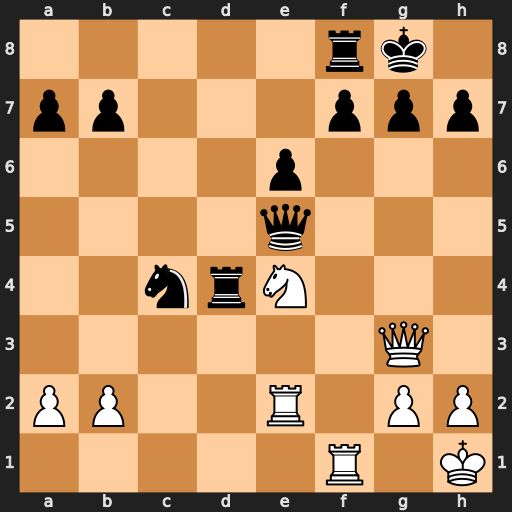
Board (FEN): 5rk1/pp3ppp/4p3/4q3/2nrN3/6Q1/PP2R1PP/5R1K
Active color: w
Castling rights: -
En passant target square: -
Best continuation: Nf6+ Qxf6 Rxf6 Rd1+ Re1 Rxe1+ Qxe1